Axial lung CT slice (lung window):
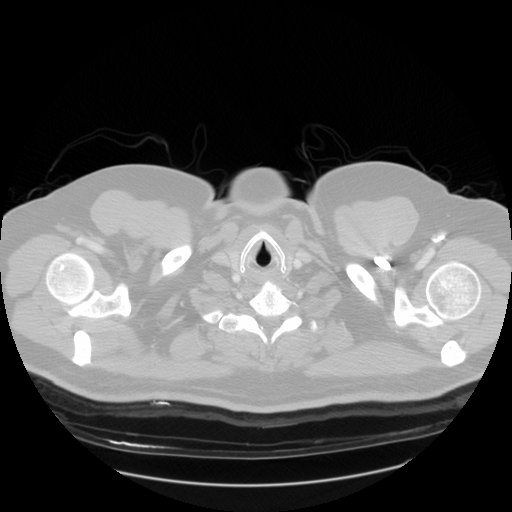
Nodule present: no